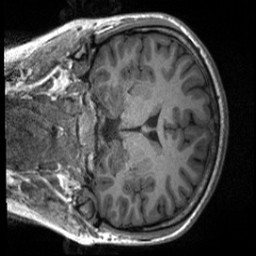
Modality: T1w
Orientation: coronal
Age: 19
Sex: female
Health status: healthy
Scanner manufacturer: siemens
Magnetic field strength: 3 T
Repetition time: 2 s
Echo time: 0.00232 s